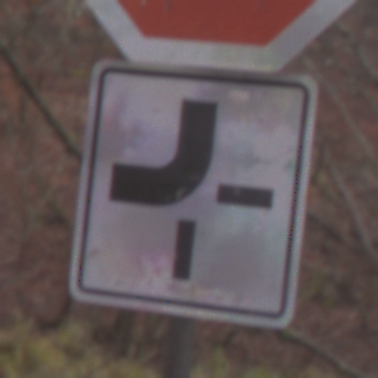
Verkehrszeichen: VerlaufVorfahrtsstrasse2
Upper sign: Stop
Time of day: Midday
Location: Outdoor (Nature)
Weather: Overcast
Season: Autumn
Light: Natural